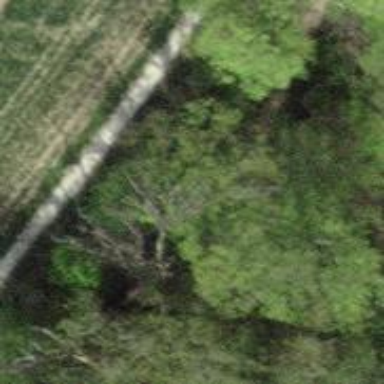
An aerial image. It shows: Unpaved path.